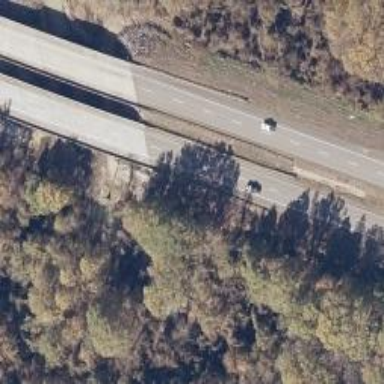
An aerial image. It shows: Bridge on trunk highway with dual carriageway.